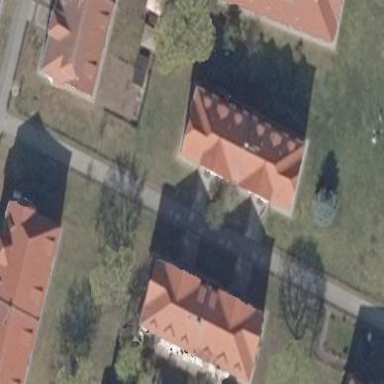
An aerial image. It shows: Residential building with hipped roof.